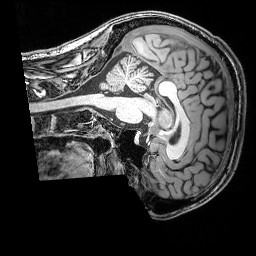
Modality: T1w
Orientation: sagittal
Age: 23
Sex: male
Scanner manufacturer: siemens
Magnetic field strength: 3 T
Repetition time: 2.53 s
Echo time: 0.00388 s